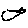
Label: bird